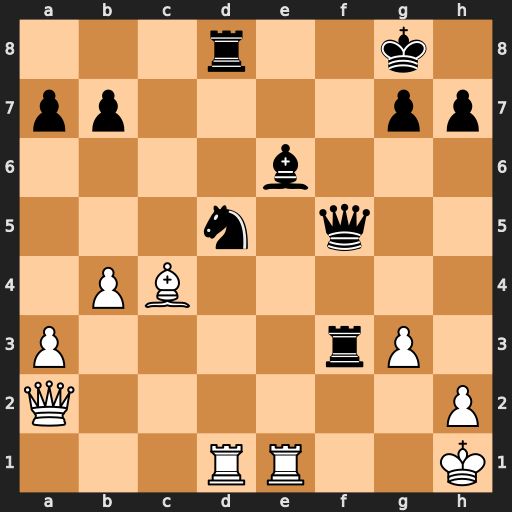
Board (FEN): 3r2k1/pp4pp/4b3/3n1q2/1PB5/P4rP1/Q6P/3RR2K
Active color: w
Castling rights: -
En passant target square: -
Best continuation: Rxe6 Rd3 Rde1 Qf3+ Kg1